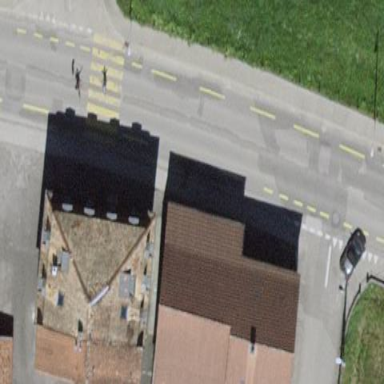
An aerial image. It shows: Gabled roof house.